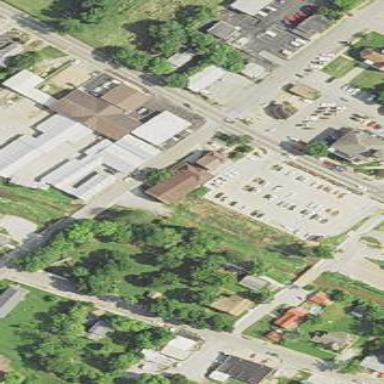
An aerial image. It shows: Building used as sawmill.